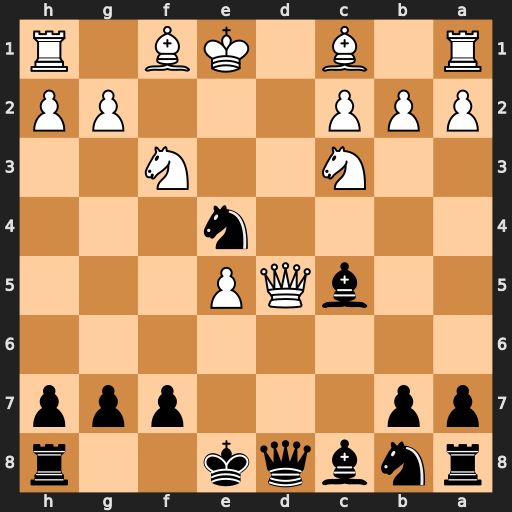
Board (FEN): rnbqk2r/pp3ppp/8/2bQP3/4n3/2N2N2/PPP3PP/R1B1KB1R
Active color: b
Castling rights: KQkq
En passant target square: -
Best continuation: Bf2+ Ke2 Nxc3+ bxc3 Qxd5